Interaction volume radius: 5 \u00c5
Interaction volume height: 10 \u00c5
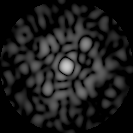
Disorder parameter: 0.8086